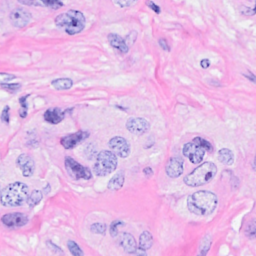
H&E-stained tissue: Breast